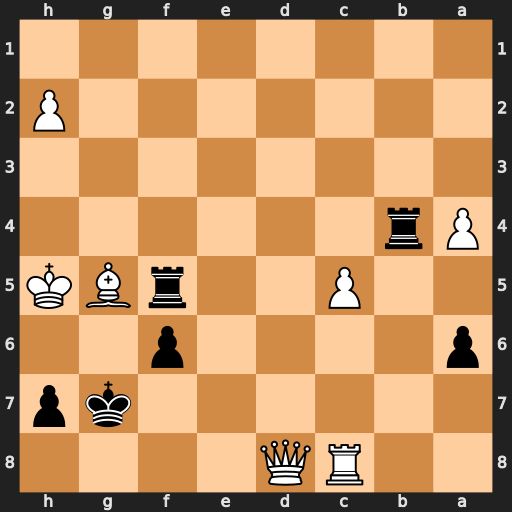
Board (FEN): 2RQ4/6kp/p4p2/2P2rBK/Pr6/8/7P/8
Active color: b
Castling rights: -
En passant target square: -
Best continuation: Rxg5#